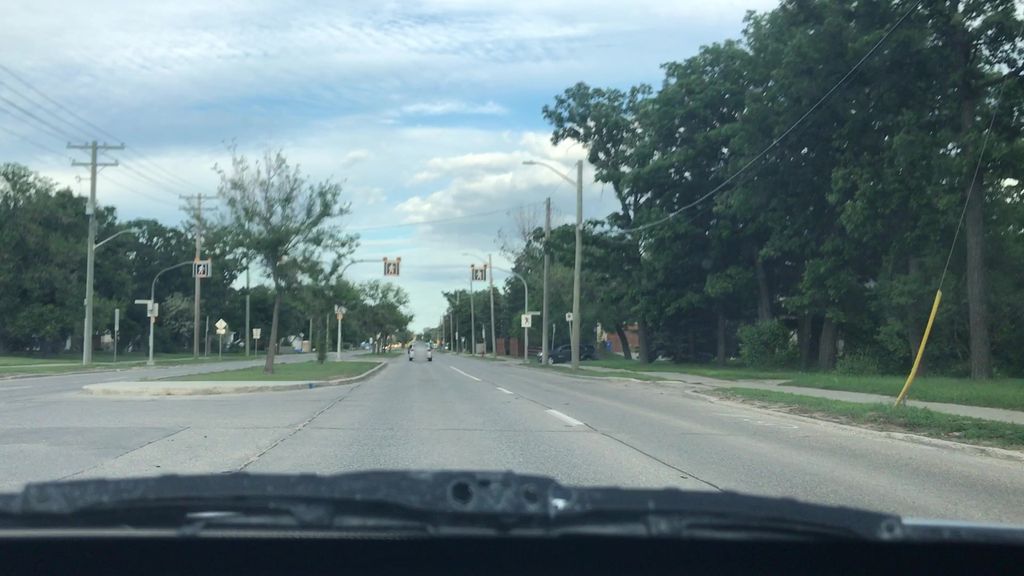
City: winnipeg